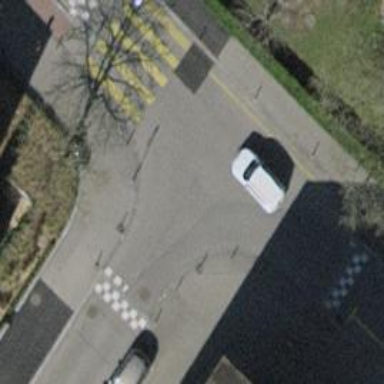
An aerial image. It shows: Unmarked crossing with traffic calming table.